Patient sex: F
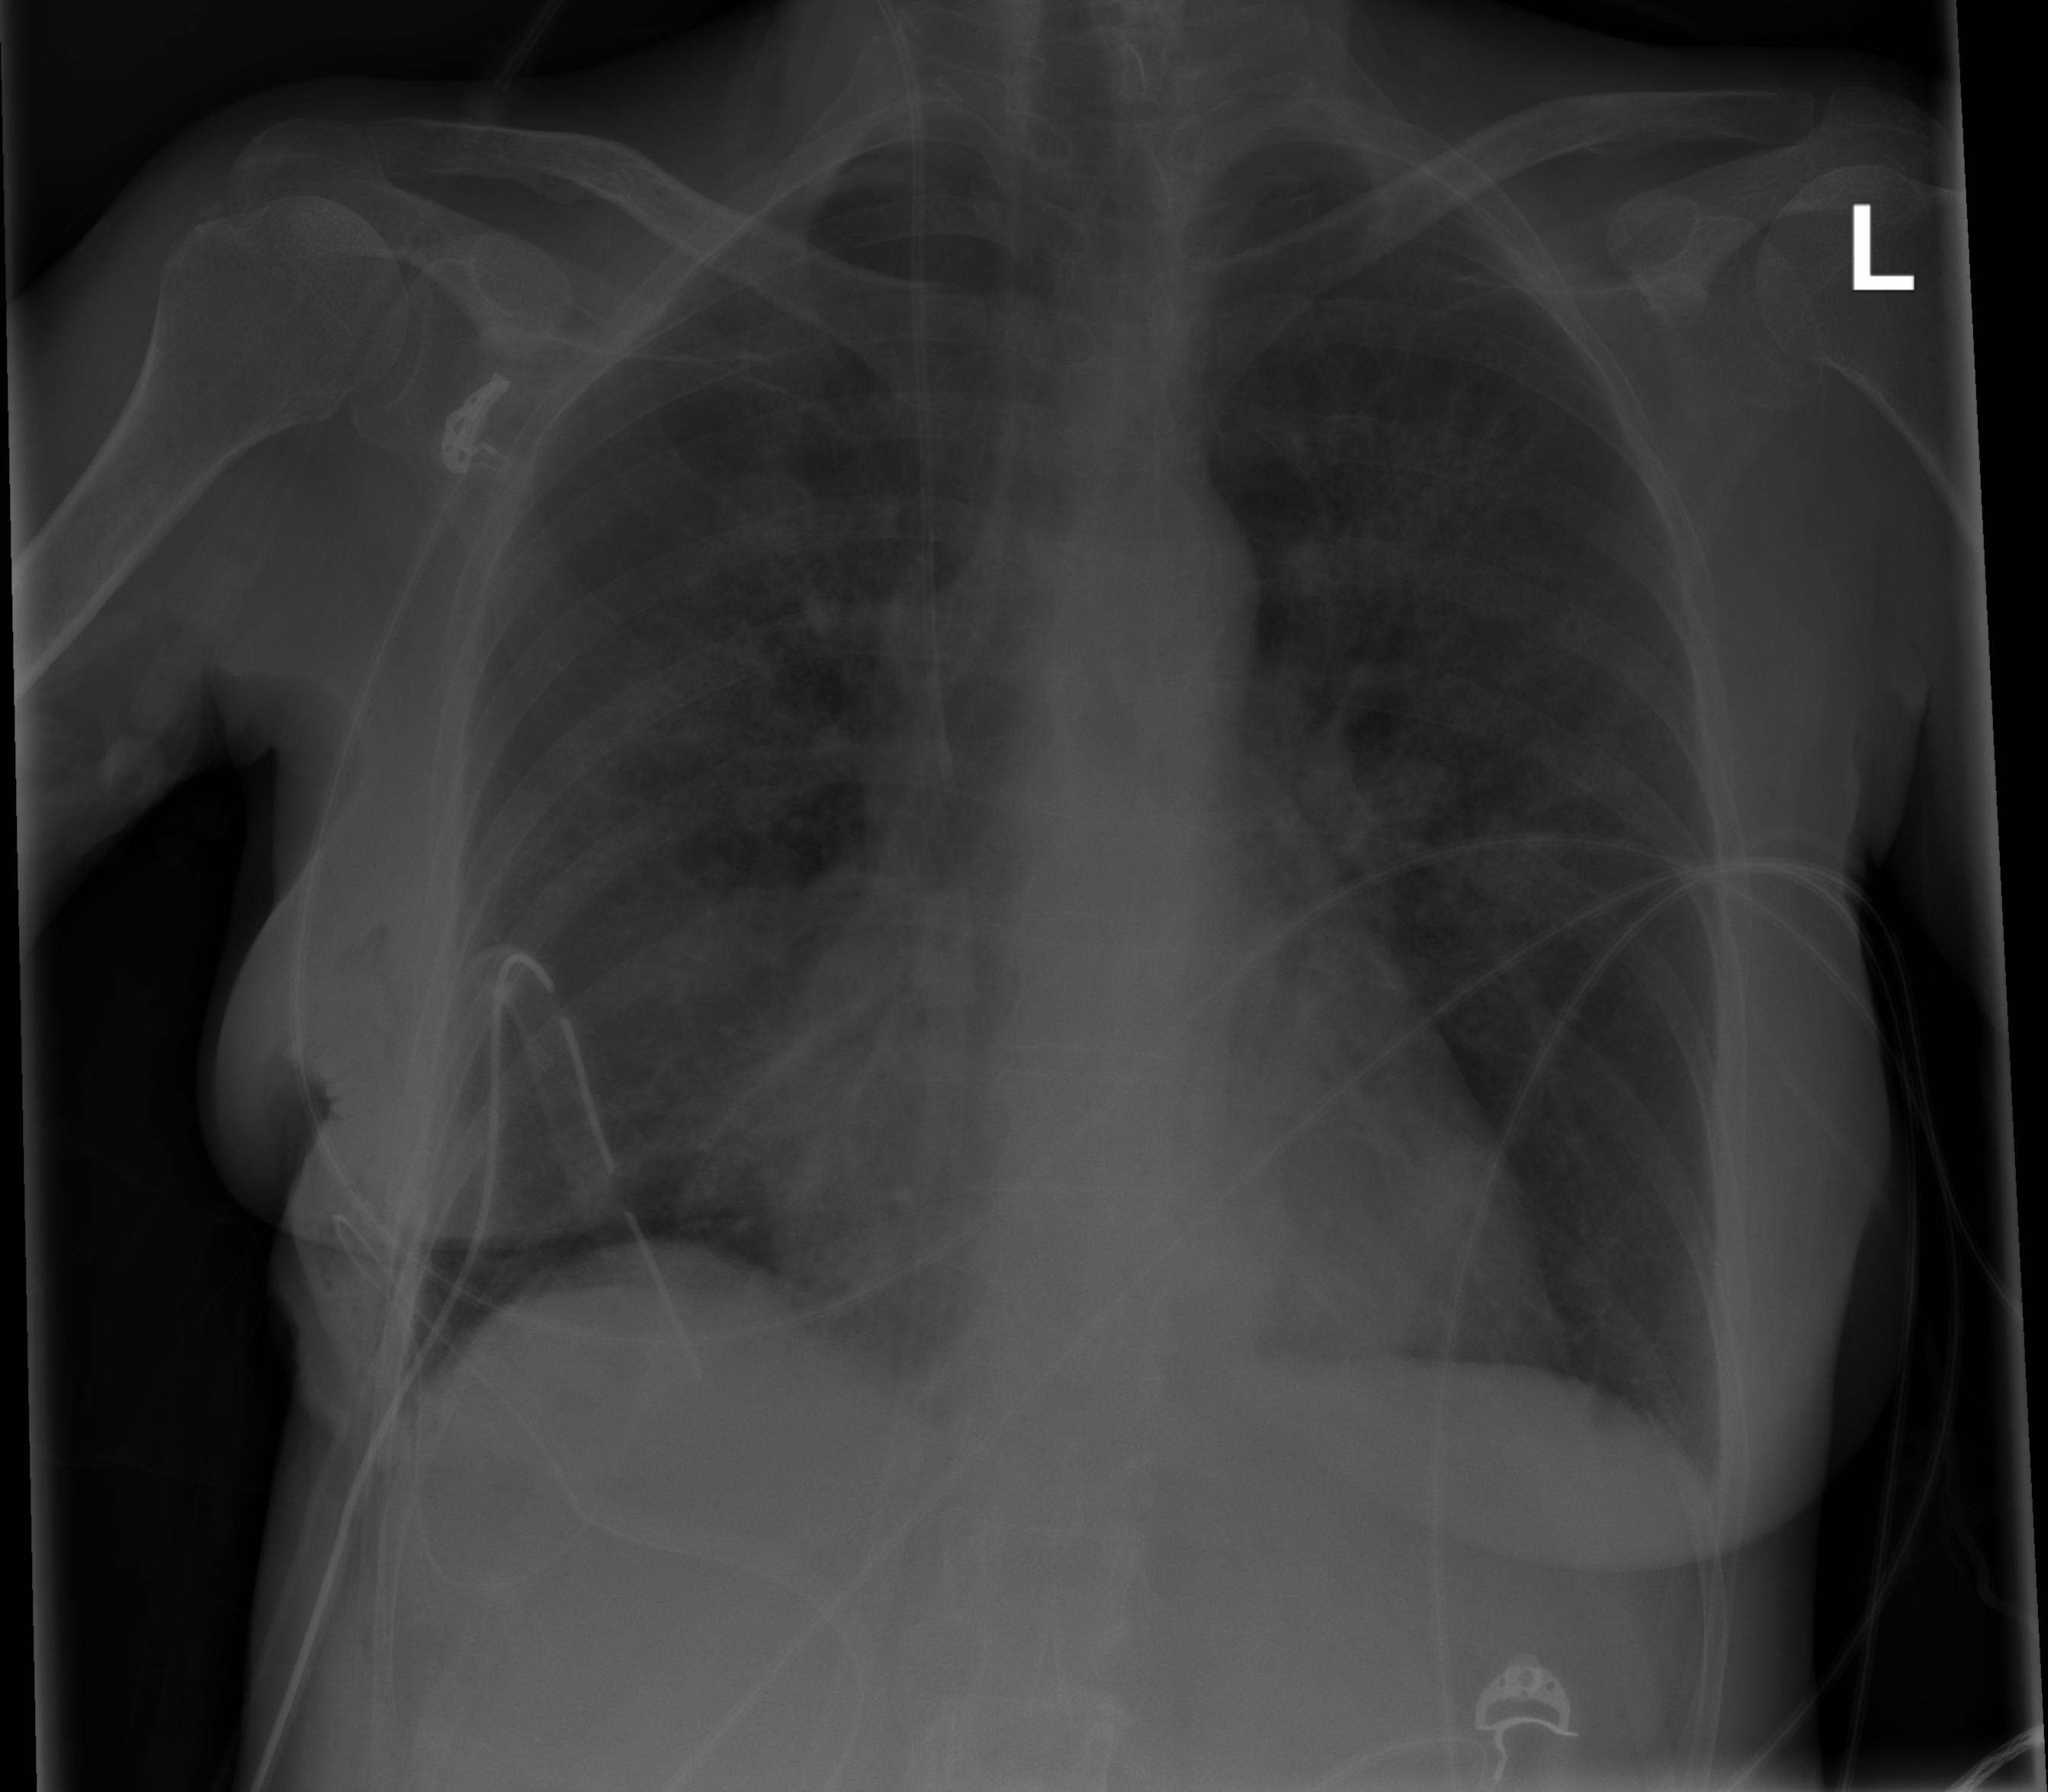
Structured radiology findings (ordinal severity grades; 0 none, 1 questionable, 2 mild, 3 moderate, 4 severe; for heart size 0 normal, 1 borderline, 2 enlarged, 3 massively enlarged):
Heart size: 0
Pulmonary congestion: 0
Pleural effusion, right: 0
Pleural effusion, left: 0
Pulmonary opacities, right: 2
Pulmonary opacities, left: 2
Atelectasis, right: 2
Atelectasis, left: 2